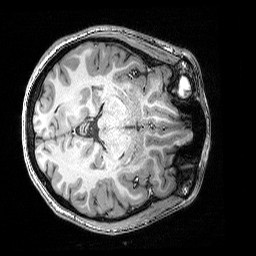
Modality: T1w
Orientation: axial
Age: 23
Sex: female
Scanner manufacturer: siemens
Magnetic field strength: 3 T
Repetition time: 2.25 s
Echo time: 0.00418 s